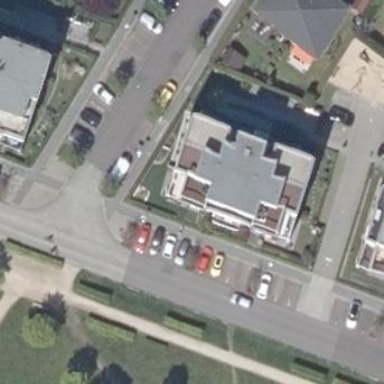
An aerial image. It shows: Building with apartments and flat roof.